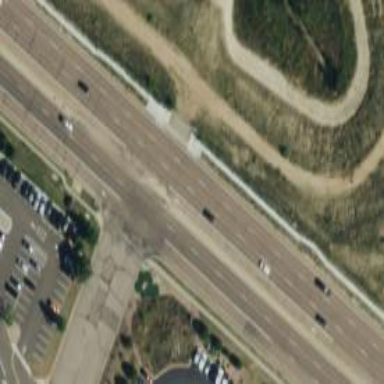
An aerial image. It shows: Primary link road with asphalt surface.